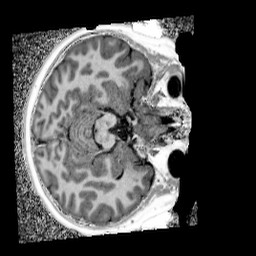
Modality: UNIT1_denoised
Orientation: axial
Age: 11
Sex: male
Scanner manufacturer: siemens
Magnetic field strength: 3 T
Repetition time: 4 s
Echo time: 0.00299 s